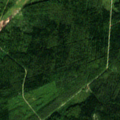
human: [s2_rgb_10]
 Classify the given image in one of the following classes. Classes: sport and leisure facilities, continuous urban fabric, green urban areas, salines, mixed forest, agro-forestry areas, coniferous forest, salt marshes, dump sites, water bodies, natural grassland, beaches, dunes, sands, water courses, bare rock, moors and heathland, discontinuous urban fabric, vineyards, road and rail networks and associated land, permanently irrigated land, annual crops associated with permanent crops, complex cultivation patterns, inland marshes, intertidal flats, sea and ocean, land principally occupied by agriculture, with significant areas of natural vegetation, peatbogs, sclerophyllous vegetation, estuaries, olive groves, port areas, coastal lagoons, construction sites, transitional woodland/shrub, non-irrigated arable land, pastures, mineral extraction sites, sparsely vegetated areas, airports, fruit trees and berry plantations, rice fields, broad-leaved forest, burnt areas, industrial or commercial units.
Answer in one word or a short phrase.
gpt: mixed forest, transitional woodland/shrub